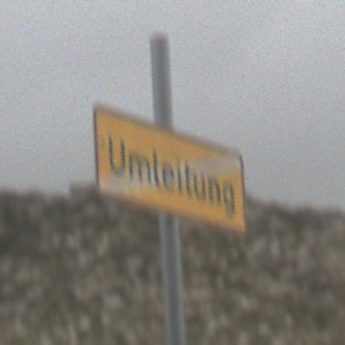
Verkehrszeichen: EndeDerUmleitungsankuendigung
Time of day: Midday
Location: Outdoor (Nature)
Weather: Overcast
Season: NotSpecified
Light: Natural